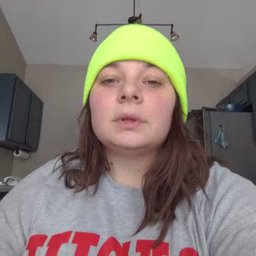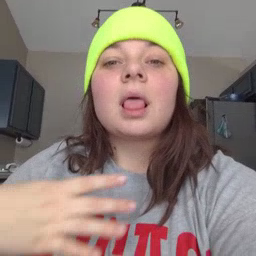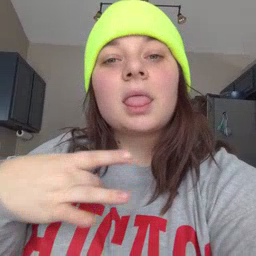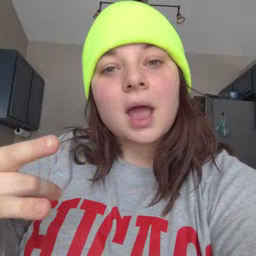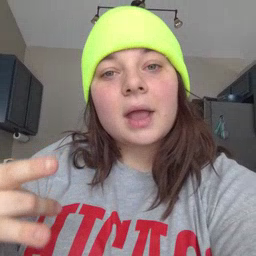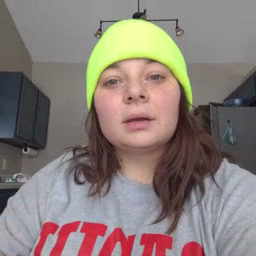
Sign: like